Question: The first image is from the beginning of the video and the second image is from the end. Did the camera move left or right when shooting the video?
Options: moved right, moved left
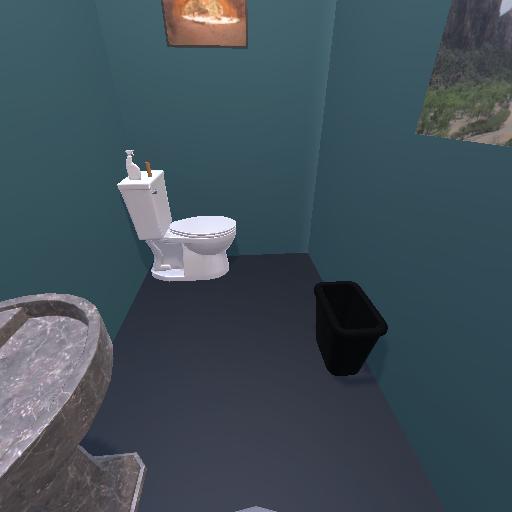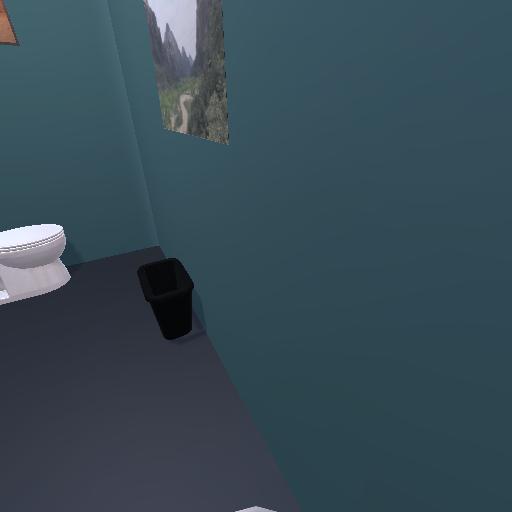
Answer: moved right